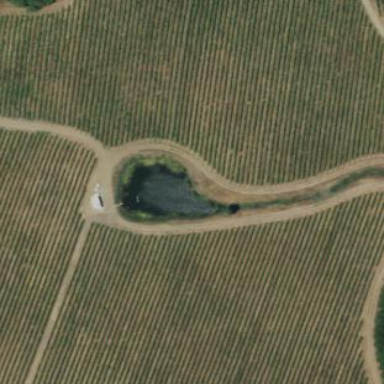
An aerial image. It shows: Vineyard growing grapes.